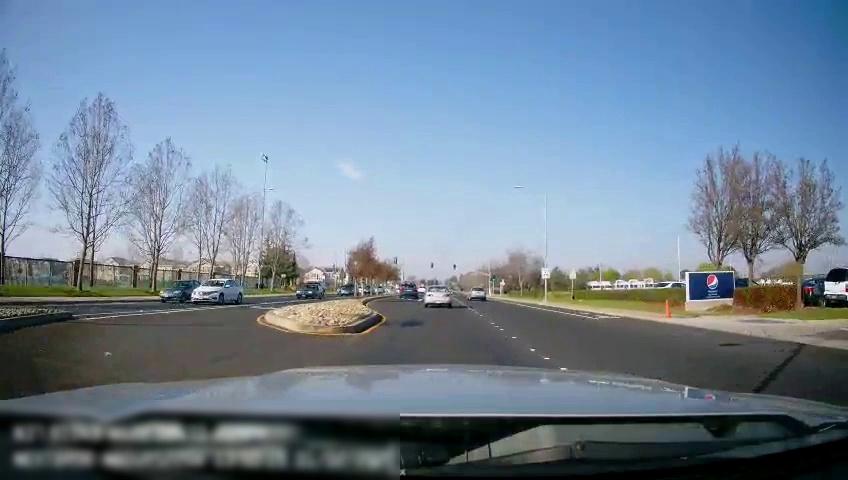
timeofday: Day
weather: Sunny
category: Drivable Space
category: Vehicles | Car
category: Vehicles | Car
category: Vehicles | SUV
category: Vehicles | Car
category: Vehicles | SUV
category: Vehicles | Car
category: Vehicles | Truck
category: Vehicles | SUV
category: Vehicles | SUV
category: Vehicles | SUV
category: Vehicles | Car
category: Lanes | Current Lane
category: Lanes | Current Lane
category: Lanes | Alternate Lane
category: Lanes | Current Lane
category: Lanes | Opposite Lane
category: Lanes | Opposite Lane
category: Traffic | Signs